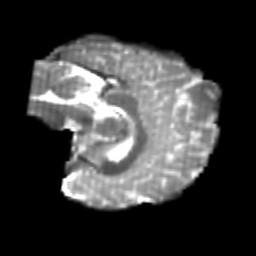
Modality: T2w
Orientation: sagittal
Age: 20
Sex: female
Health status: healthy
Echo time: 0.074 s